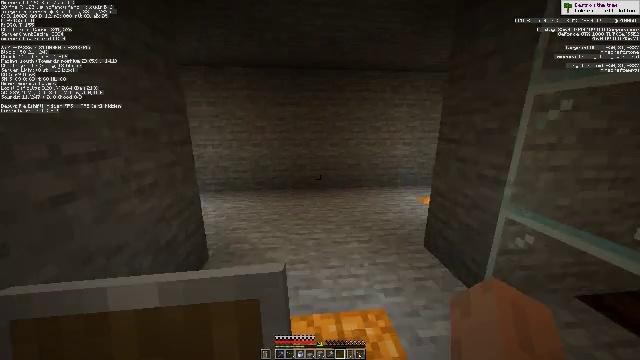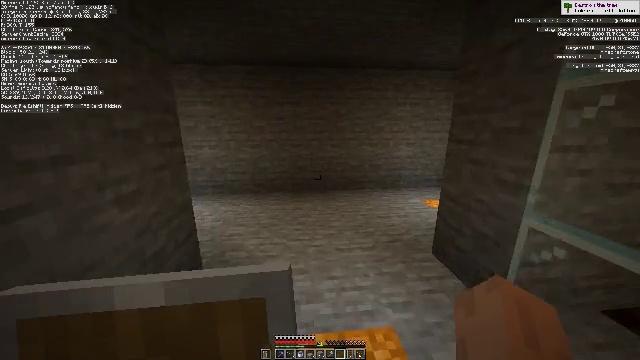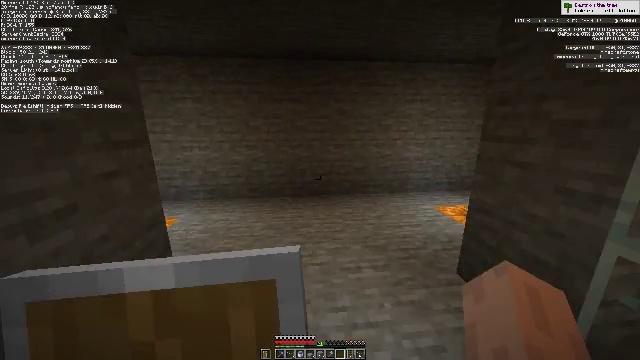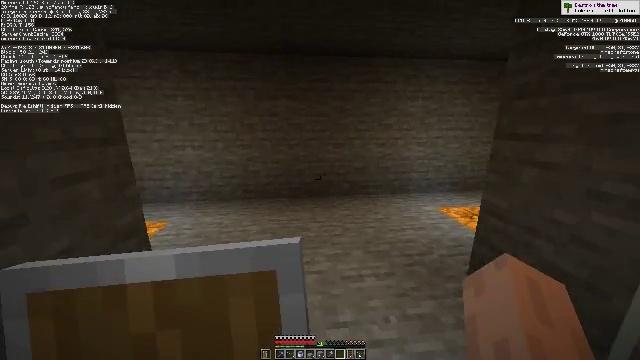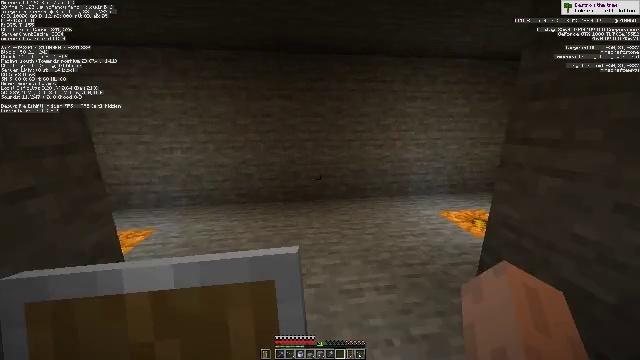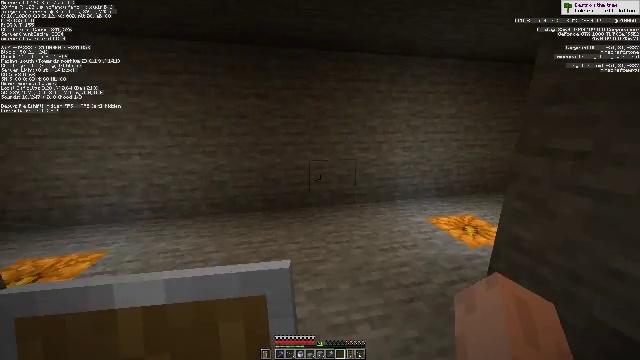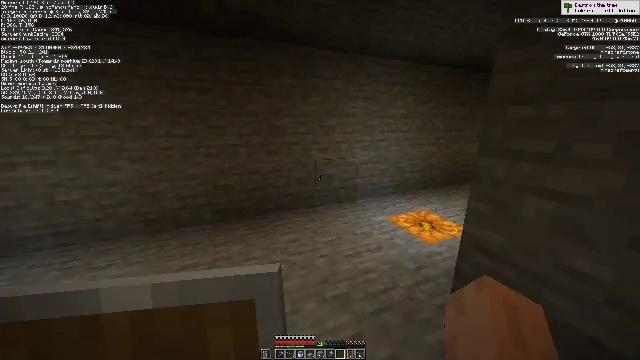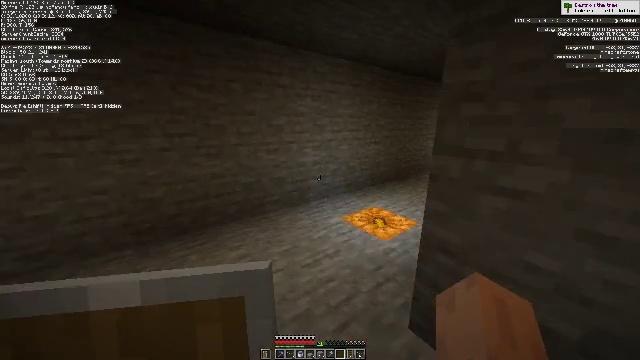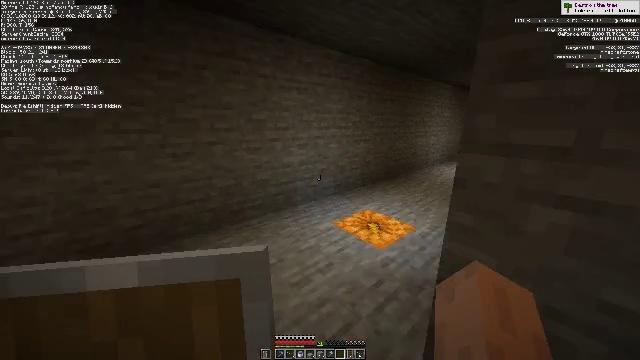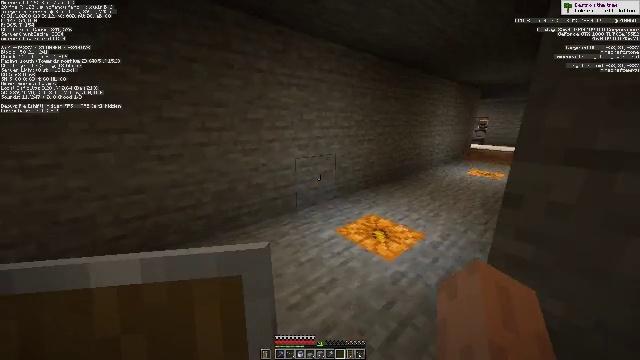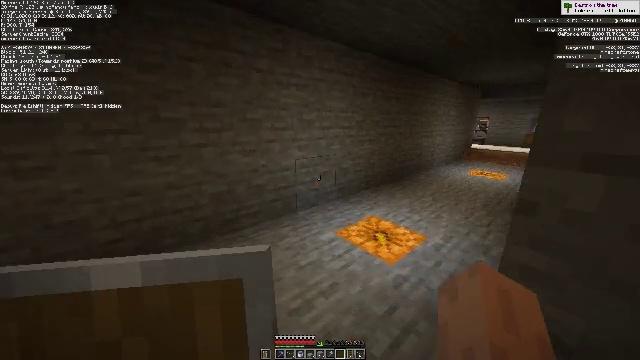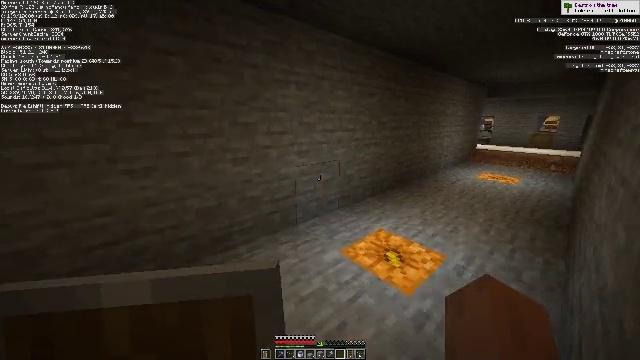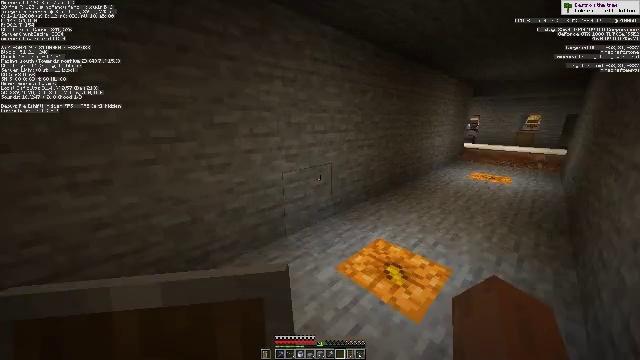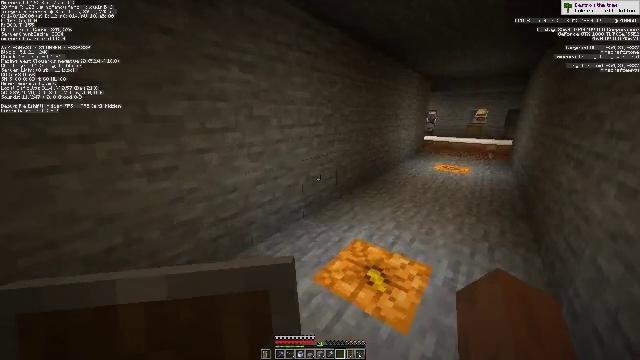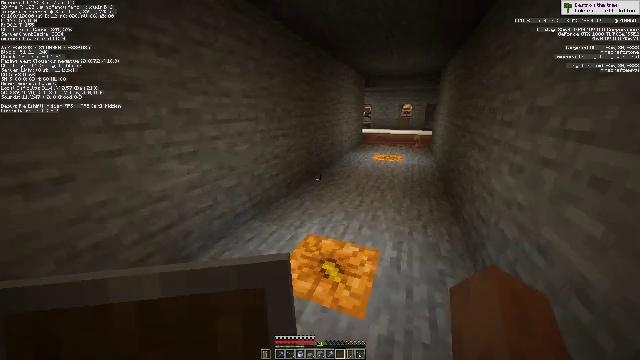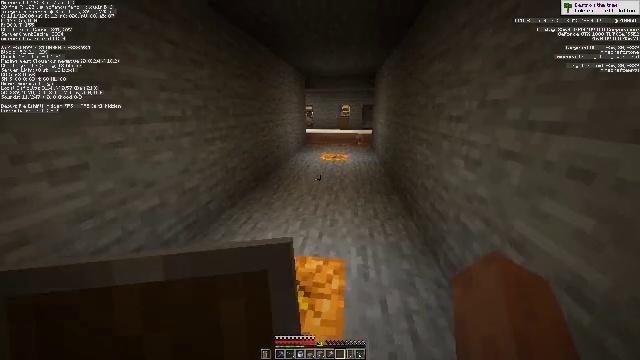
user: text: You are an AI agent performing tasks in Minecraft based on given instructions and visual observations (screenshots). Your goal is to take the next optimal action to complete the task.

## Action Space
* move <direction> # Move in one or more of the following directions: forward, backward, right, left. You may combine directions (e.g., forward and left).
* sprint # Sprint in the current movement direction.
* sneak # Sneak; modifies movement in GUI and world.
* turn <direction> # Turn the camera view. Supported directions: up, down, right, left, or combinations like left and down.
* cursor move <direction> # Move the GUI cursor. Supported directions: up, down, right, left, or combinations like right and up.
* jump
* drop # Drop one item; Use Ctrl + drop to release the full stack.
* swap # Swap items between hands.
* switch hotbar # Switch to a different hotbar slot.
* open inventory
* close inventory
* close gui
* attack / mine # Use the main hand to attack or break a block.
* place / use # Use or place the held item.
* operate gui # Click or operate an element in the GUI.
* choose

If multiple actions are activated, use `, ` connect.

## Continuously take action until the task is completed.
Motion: motion action
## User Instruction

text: Convert bones to bone meal in your inventory.
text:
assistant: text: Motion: move forward
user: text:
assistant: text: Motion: move forward
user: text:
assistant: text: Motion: move forward
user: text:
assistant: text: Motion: move forward, turn right
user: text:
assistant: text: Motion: move forward, turn right
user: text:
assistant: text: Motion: move forward, turn right
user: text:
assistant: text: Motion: move forward, turn right
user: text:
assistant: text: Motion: move forward, turn right
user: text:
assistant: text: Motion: move forward
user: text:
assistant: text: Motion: move forward
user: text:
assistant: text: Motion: move forward
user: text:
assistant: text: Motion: move forward, turn right
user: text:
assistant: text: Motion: move forward, turn right and down
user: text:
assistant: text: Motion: move forward, turn right and down
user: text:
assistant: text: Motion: move forward, turn right
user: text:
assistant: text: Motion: move forward
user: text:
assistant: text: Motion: move forward
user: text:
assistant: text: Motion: move forward
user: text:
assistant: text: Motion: move forward
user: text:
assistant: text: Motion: move forward, sprint
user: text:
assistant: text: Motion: move forward, sprint
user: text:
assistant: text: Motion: move forward, sprint
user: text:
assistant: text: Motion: move forward
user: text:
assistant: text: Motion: move forward, turn right
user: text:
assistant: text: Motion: move forward, turn right
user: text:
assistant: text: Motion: move forward, turn right
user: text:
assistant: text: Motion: move forward, turn up
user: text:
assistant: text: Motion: move forward
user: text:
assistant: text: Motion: move forward
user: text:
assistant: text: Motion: move forward